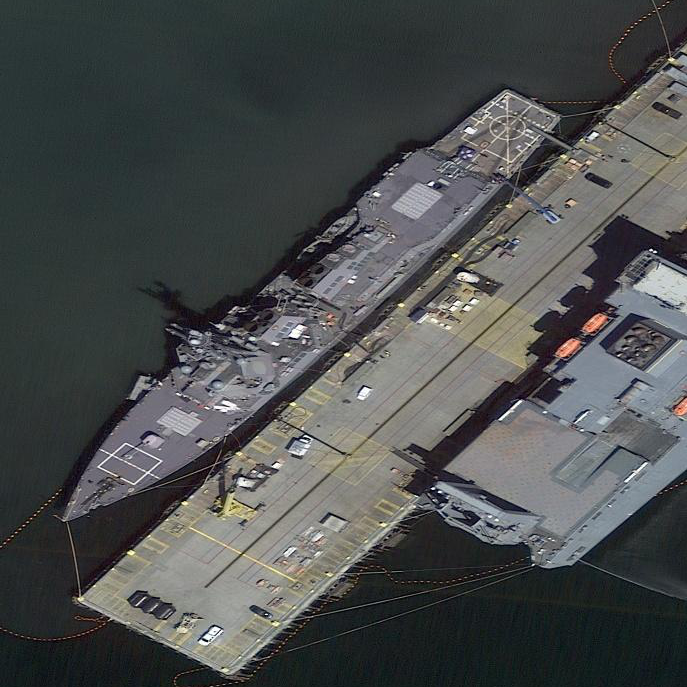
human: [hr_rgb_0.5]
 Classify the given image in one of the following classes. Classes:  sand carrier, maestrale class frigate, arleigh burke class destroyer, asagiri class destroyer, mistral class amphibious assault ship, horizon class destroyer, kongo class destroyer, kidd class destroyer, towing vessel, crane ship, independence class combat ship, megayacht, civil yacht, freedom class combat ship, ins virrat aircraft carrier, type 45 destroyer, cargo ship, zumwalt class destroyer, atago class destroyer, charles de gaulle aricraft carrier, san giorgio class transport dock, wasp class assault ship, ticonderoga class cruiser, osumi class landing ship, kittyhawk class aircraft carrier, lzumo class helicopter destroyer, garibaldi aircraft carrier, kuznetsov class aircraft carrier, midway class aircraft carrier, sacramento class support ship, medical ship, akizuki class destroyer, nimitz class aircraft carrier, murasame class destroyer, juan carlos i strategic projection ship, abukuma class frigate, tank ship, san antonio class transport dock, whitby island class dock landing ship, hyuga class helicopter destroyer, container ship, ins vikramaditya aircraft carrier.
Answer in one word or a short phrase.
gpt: Arleigh Burke class destroyer